Question: This method, part of a Windows CE / CF / .NET1.1 project:
'''
public void createSettingsTable()
{
public string filename = "\my documents\CCRDB.SDF";
string conStr = "Data Source = " + filename;
try
{
using (SqlCeConnection con = new SqlCeConnection(conStr)
{
con.Open();
using (SqlCeCommand com = new SqlCeCommand("create table ccr_settings (setting_id INT IDENTITY NOT NULL PRIMARY KEY, setting_name varchar(40) not null, setting_value(63) varchar not null)", con))
{
com.ExecuteNonQuery();
}
con.Close();
}
}
catch (Exception ex)
{
CCR.ExceptionHandler(ex, "createSettingsTable");
}
}
'''
...is seemingly viewed as something entirely foreign by the compiler. Here are the list of err msgs it causes when I paste it in:

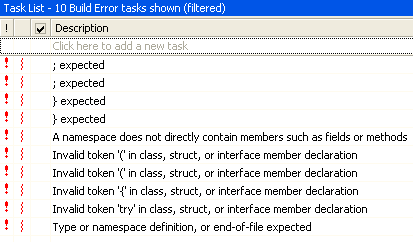
Answer: Take 'public' out of the 3rd line and add a paren to the end of your 'using':
'''
public void createSettingsTable()
{
string filename = "\my documents\CCRDB.SDF"; // <- Here
string conStr = "Data Source = " + filename;
try
{
using (SqlCeConnection con = new SqlCeConnection(conStr)) // <- Here
{
con.Open();
using (SqlCeCommand com = new SqlCeCommand("create table ccr_settings (setting_id INT IDENTITY NOT NULL PRIMARY KEY, setting_name varchar(40) not null, setting_value(63) varchar not null)", con))
{
com.ExecuteNonQuery();
}
//con.Close(); // this is not needed
}
}
catch (Exception ex)
{
CCR.ExceptionHandler(ex, "createSettingsTable");
}
}
'''
And you don't need that 'con.Close' call.